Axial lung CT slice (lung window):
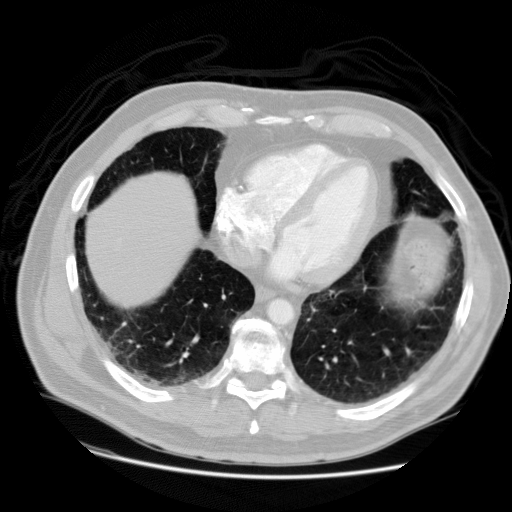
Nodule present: no